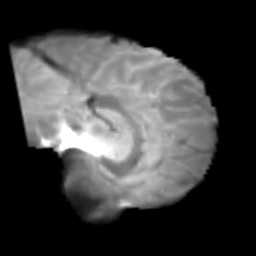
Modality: T2w
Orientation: sagittal
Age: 26
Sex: male
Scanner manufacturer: siemens
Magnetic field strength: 3 T
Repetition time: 2.3 s
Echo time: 0.085 s